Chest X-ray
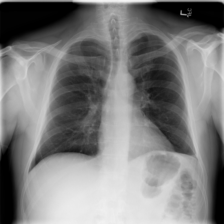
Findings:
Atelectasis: negative
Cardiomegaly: negative
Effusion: negative
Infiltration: negative
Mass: negative
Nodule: negative
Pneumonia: negative
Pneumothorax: negative
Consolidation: negative
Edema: negative
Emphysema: negative
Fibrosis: negative
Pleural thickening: negative
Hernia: negative